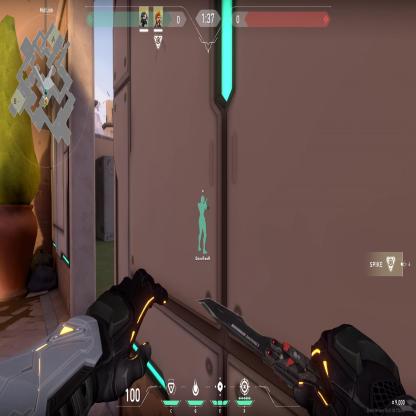
Label: teammate